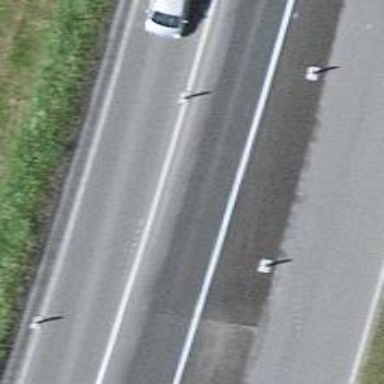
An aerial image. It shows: Asphalt trunk link motorroad.